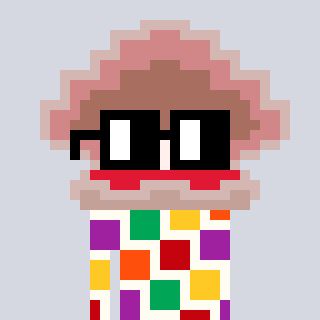
a pixel art character with square black glasses, a oyster-shaped head and a grayscale-colored body on a cool background